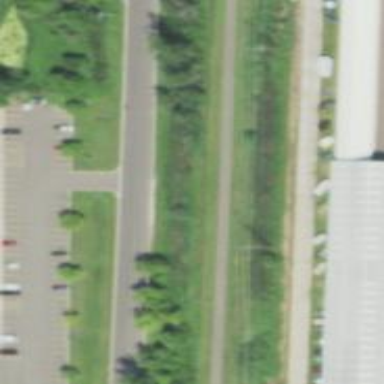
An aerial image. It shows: Asphalt cycleway running alongside abandoned railway track.